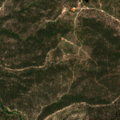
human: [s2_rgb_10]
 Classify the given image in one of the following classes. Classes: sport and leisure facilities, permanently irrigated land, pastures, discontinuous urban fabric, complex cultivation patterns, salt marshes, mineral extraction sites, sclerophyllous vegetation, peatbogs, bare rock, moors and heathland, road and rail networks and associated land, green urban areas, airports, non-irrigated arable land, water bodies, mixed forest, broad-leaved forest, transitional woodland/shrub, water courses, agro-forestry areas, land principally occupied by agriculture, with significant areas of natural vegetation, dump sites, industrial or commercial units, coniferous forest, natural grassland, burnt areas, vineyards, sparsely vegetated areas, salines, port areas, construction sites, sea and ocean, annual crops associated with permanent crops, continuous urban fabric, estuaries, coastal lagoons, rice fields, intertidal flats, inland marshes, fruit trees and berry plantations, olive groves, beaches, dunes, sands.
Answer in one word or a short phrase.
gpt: continuous urban fabric